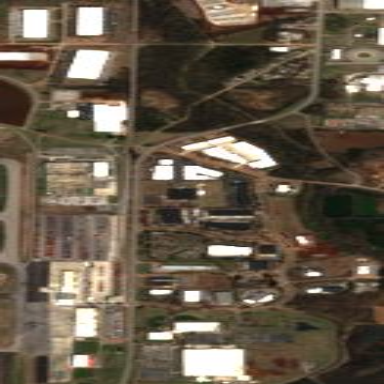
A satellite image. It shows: Industrial area focused on logistics activities.